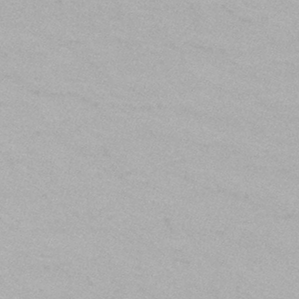
Label: frost